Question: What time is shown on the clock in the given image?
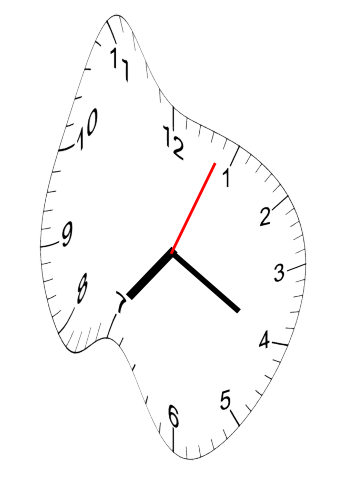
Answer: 07:20:04